Interaction volume radius: 5 \u00c5
Interaction volume height: 30 \u00c5
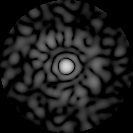
Disorder parameter: 0.8204